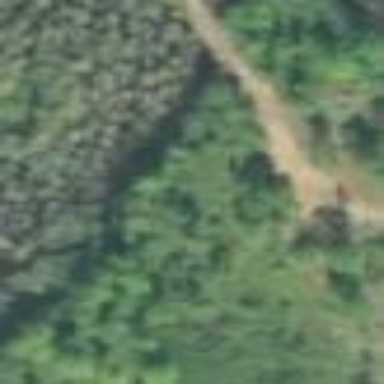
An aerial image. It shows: Woodland consisting mainly of needle-leaved trees.